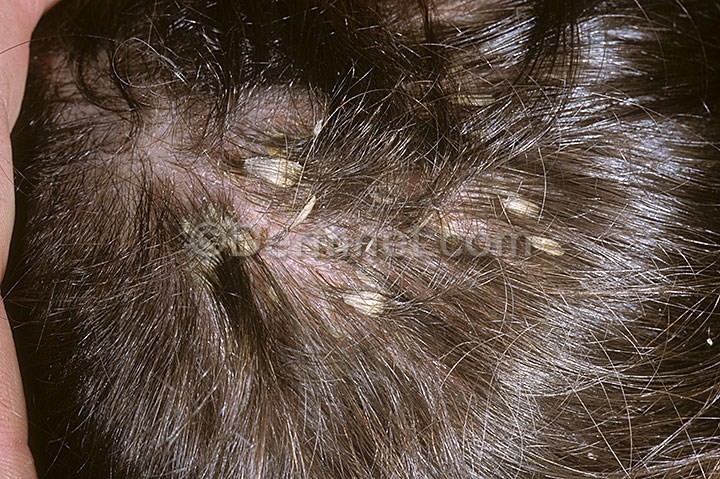
Disease: Psoriasis pictures Lichen Planus and related diseases